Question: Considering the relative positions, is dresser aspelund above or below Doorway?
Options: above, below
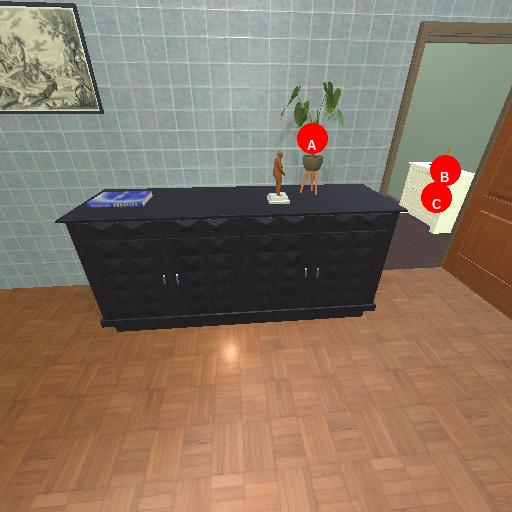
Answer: above